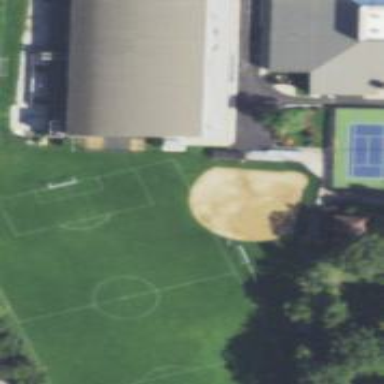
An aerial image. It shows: Soccer pitch for leisureland activities.